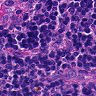
Metastatic tissue present: no